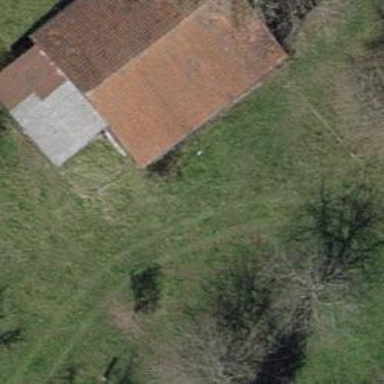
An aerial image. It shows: Shed building.